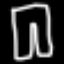
Label: pants